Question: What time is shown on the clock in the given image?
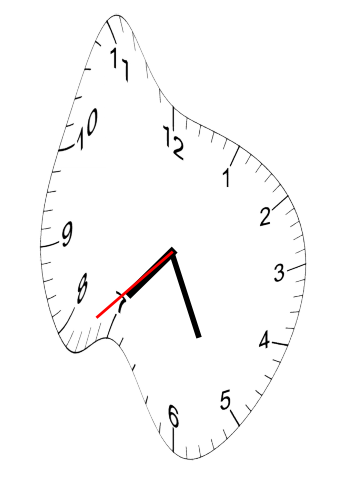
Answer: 07:25:38